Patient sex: M
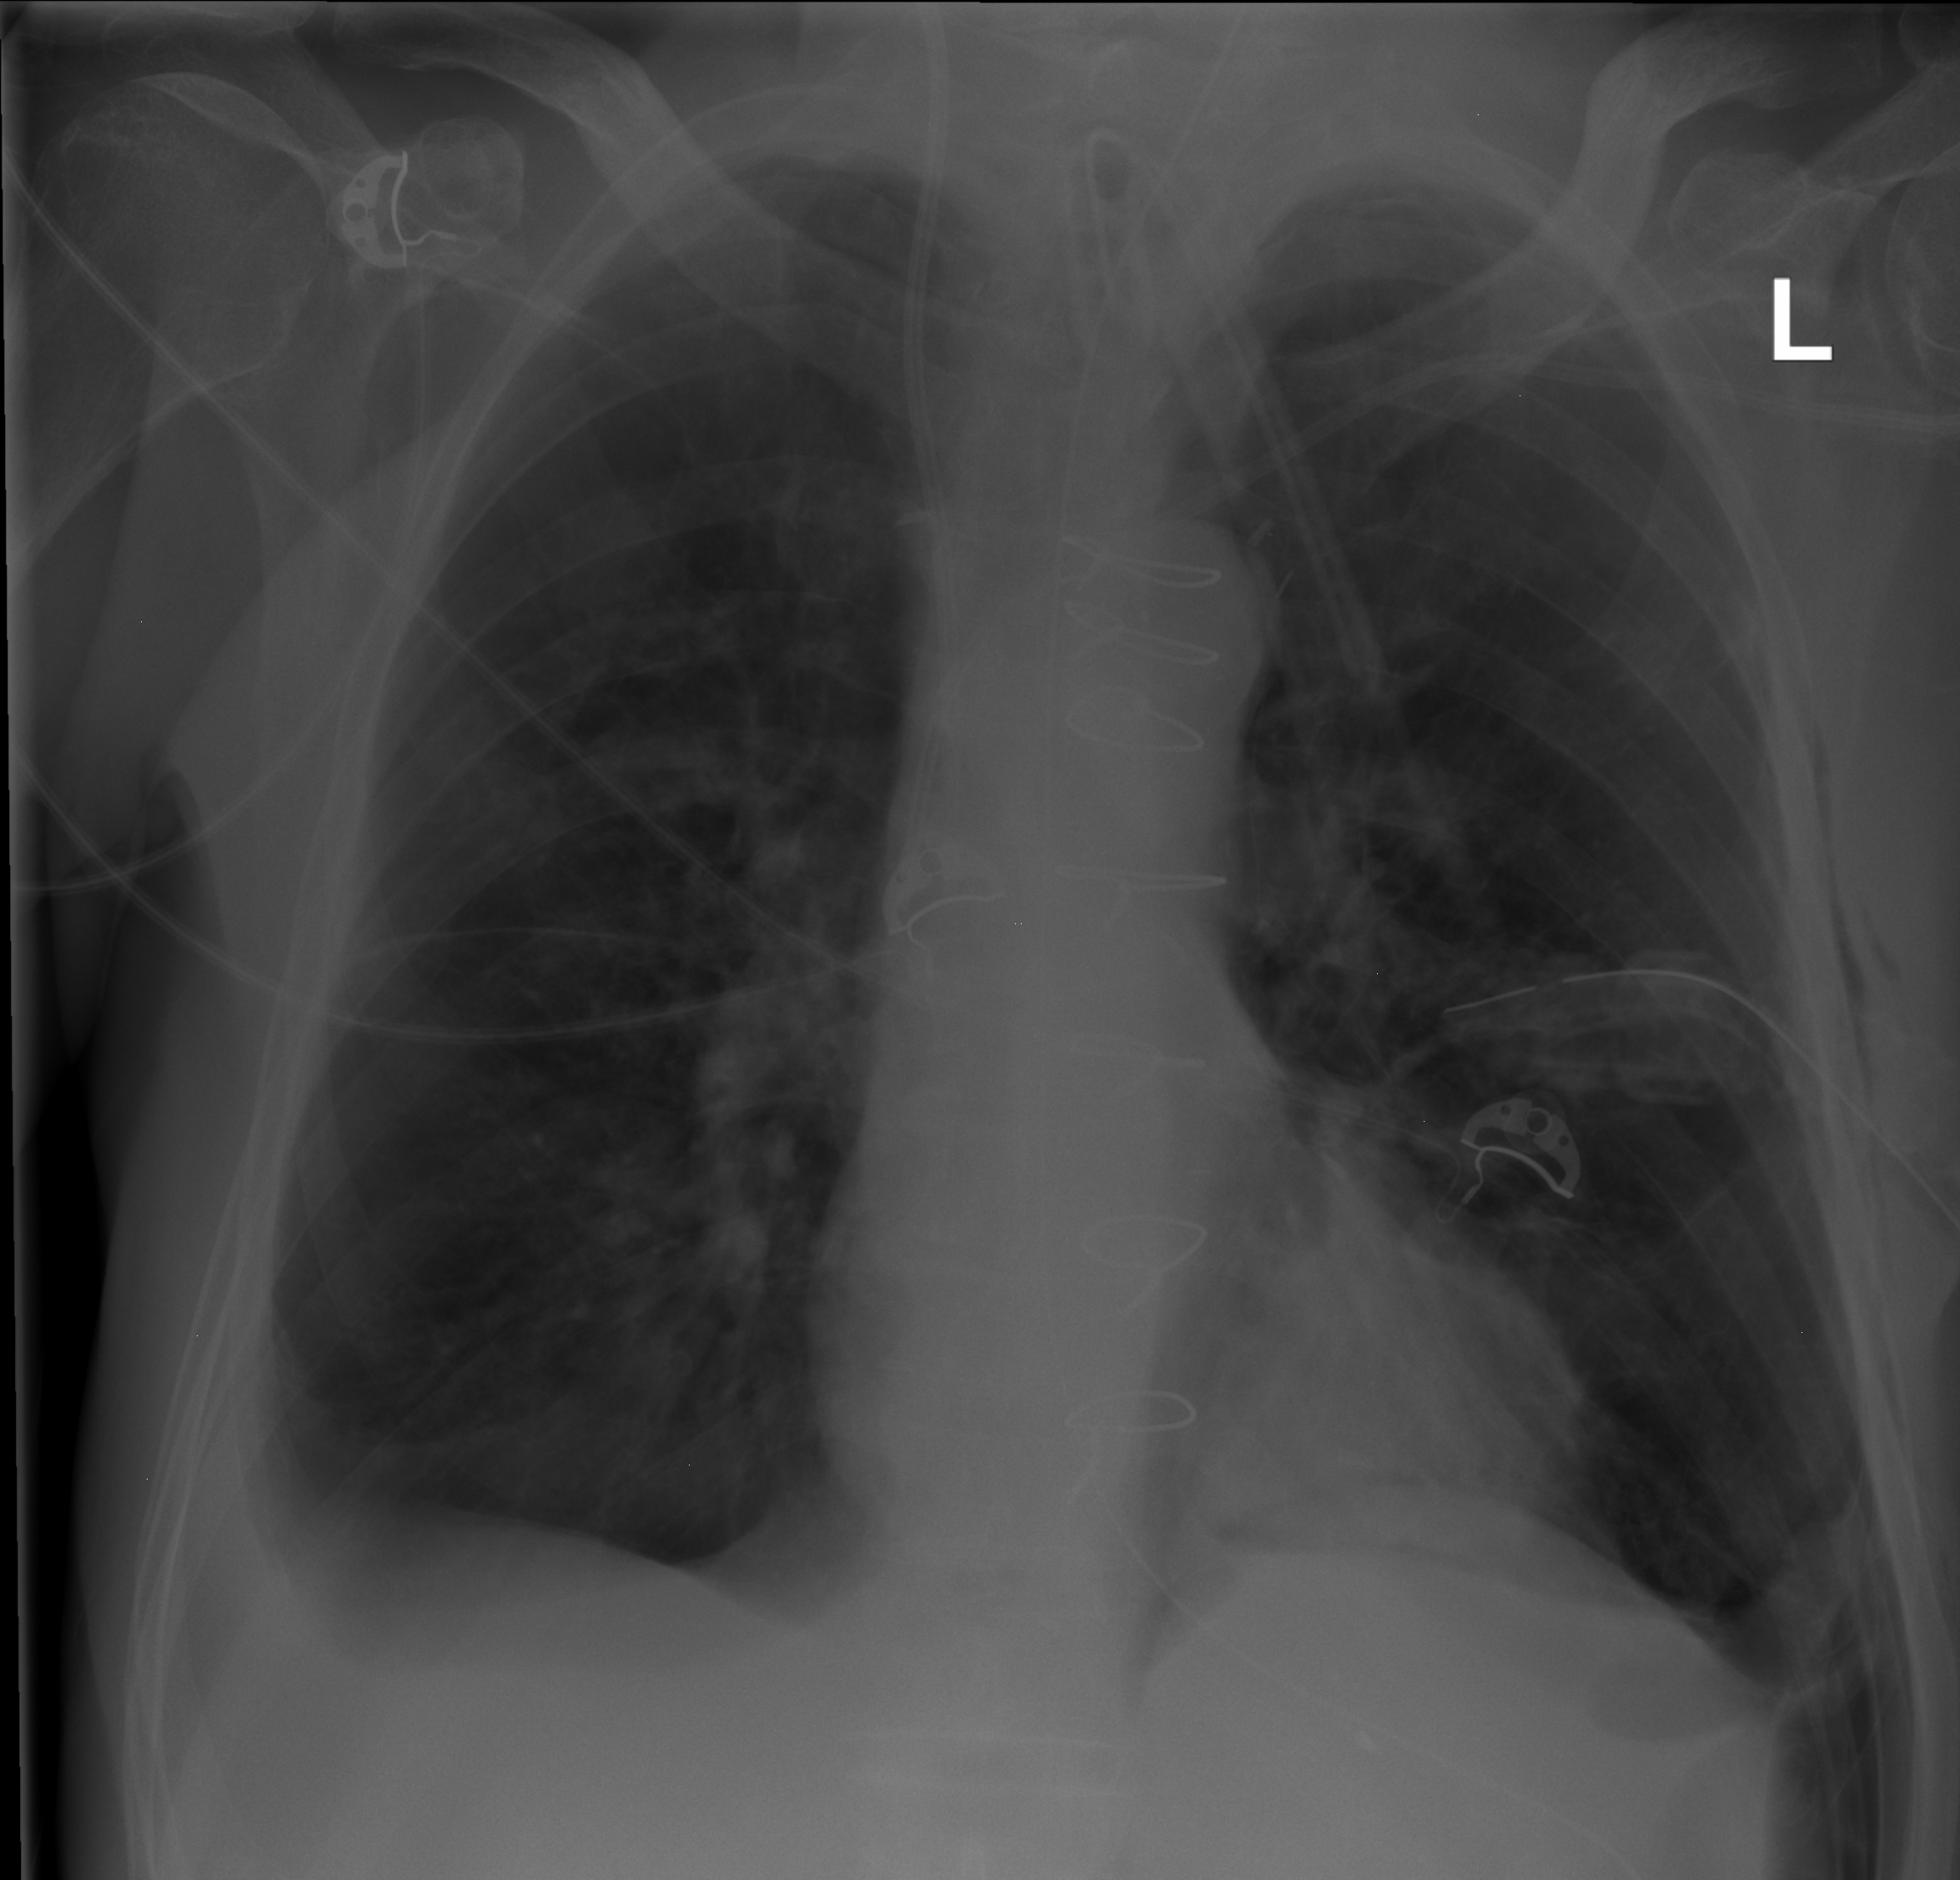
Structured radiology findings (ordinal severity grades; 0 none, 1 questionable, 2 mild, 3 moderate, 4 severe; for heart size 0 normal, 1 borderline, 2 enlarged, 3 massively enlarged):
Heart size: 0
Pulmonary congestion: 2
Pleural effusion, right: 2
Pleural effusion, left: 2
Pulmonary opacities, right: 0
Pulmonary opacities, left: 0
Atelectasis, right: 2
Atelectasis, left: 2